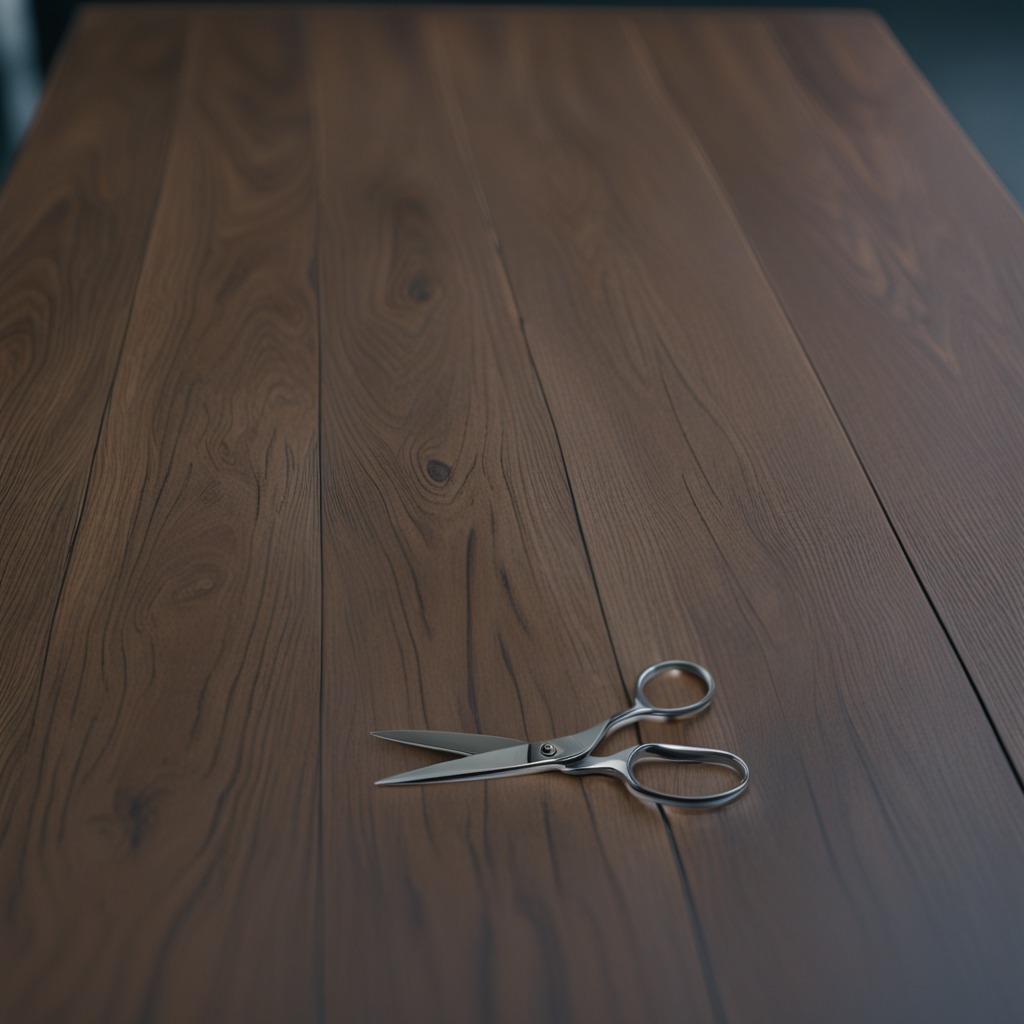
A scissor lies on a table with faint burn marks in a small garage at twilight.